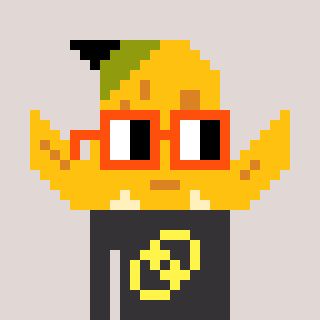
a pixel art character with square orange glasses, a banana-shaped head and a grayscale-colored body on a warm background